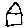
Label: house